Question: Making my first express app, I am trying to write a test for an api endpoint and using data structure as place-holder for a database but keep getting an error in the console as shown in the pic even though the test 'passes'

'''
import chai from 'chai';
import { app } from '../app';
import http from 'chai-http';
let expect = chai.expect;
//test I am having problems with
it('should get a single todo at "/api/v1/todos/:id" with GET/id', () => {
return chai
.request(app)
.post('/api/v1/todos')
.send({ title: 'Breakfast', description: 'Breakfast alone' })
.then(resPost => {
expect(resPost).to.have.status(201);
chai
.request(app)
.get('/api/v1/todos/2')
.then(res => {
expect(res).to.have.status(200);
expect(res).to.be.json;
expect(res.body).to.be.an('object');
expect(res.body)
.to.have.property('success')
.eql('true');
expect(res.body)
.to.have.property('message')
.equal('todo retrieved successfully');
expect(res.body.todo).to.be.an('object');
expect(res.body.todo)
.to.have.property('id')
.equal(1);
expect(res.body.todo)
.to.have.property('title')
.equal('Breakfast');
expect(res.body.todo)
.to.have.property('description')
.equal('Breakfast alone');
});
});
});
//api endpoints
//import and define express framework
import express from 'express';
import todoController from '../todoControllers/todo';
//create router handler
const router = express.Router();
router.get('/api/v1/todos', todoController.getAllTodos);
router.get('api/v1/todos/:id', todoController.getTodo);
router.post('/api/v1/todos', todoController.createTodo);
router.put('/api/v1/todos/:id', todoController.updateTodo);
router.delete('/api/v1/todos/:id', todoController.deleteTodo);
export default router;
//controllers for api endpoints
import db from '../db/db';
class todosController {
getAllTodos(req, res) {
return res.status(200).send({
success: 'true',
message: 'todos retrieved successfully',
todos: db
});
}
getTodo(req, res) {
const id = parseInt(req.params.id, 10);
db.map(todo => {
if (todo.id === id) {
return res.status(200).send({
success: 'true',
message: 'todo retrieved successfully',
todo
});
}
});
return res.status(400).send({
success: 'false',
message: 'todo does not exist'
});
}
createTodo(req, res) {
if (!req.body.title) {
return res.status(400).send({
success: 'false',
message: 'title is required'
});
} else if (!req.body.description) {
return res.status(400).send({
success: 'false',
message: 'description is required'
});
}
const todo = {
id: db.length + 1,
title: req.body.title,
description: req.body.description
};
db.push(todo);
return res.status(201).send({
success: 'true',
message: 'todo added successfully',
todo
});
}
updateTodo(req, res) {
const id = parseInt(req.params.id, 10);
let todoFound;
let itemIndex;
db.map((todo, index) => {
if (todo.id === id) {
todoFound = todo;
itemIndex = index;
}
});
if (!todoFound) {
return res.status(404).send({
success: 'true',
message: 'todo not found'
});
}
if (!req.body.title) {
return res.status(400).send({
success: 'false',
message: 'title is required'
});
} else if (!req.body.description) {
return res.status(400).send({
success: 'false',
message: 'description is required'
});
}
const editedTodo = {
// @ts-ignore
id: todoFound.id,
// @ts-ignore
title: req.body.title || todoFound.title,
// @ts-ignore
description: req.body.description || todoFound.description
};
db.splice(itemIndex, 1, editedTodo);
return res.status(200).send({
success: 'true',
message: 'todo updated successfully',
editedTodo
});
}
deleteTodo(req, res) {
const id = parseInt(req.params.id, 10);
let todoFound;
let itemIndex;
db.map((todo, index) => {
if (todo.id === id) {
todoFound = todo;
itemIndex = index;
}
});
if (!todoFound) {
return res.status(404).send({
success: 'true',
message: 'todo not found'
});
}
db.splice(itemIndex, 1);
return res.status(200).send({
success: 'true',
message: 'todo deleted successfully'
});
}
}
const todoController = new todosController();
export default todoController;
//place-holder database in the form of datasctructures
const todos = [
{
id: 1,
title: 'lunch',
description: 'Go for lunch by 2pm'
}
];
//Creating module from data structure and exposing it to be used by parts of the server
export default todos;
//tests written so far including the initial snippet
import chai from 'chai';
import { app } from '../app';
import http from 'chai-http';
import db from '../db/db';
let expect = chai.expect;
chai.use(http);
describe('Test all todo endpoints at "/api/v1/todos and "/api/v1/todo/:id" with (GET, POST, GET/id, PUT)', () => {
before(() => {});
after(() => {});
//GET all todos
it('should get all todos at "/ap1/v1/todos" with GET', () => {
return chai
.request(app)
.get('/api/v1/todos')
.then(res => {
expect(res).to.have.status(200);
expect(res).to.be.json;
expect(res.body).to.be.an('object');
expect(res.body)
.to.have.property('success')
.eql('true');
expect(res.body)
.to.have.property('message')
.eql('todos retrieved successfully');
expect(res.body.todos).to.be.an('array');
expect(
res.body.todos[Math.floor(Math.random() * res.body.todos.length)]
).to.have.property('id' && 'title' && 'description');
});
});
//POST a todo
it('should add a todo at "/api/v1/todos" with POST', () => {
return chai
.request(app)
.post('/api/v1/todos')
.send({ title: 'Dinner', description: 'Dinner with bae' })
.then(res => {
expect(res).to.have.status(201);
expect(res).to.be.json;
expect(res.body).to.be.an('object');
expect(res.body)
.to.have.property('success')
.eql('true');
expect(res.body)
.to.have.property('message')
.equal('todo added successfully');
expect(res.body.todo).to.be.an('object');
expect(res.body.todo)
.to.have.property('id')
.equal(db.length);
expect(res.body.todo)
.to.have.property('title')
.equal('Dinner');
expect(res.body.todo)
.to.have.property('description')
.equal('Dinner with bae');
});
});
//corrected test still giving an 'AssertionError'
it('should get a single todo at "/api/v1/todos/:id" with GET/id', () => {
return chai
.request(app)
.post('/api/v1/todos')
.send({ title: 'Breakfast', description: 'Breakfast alone' })
.then(resPost => {
expect(resPost).to.have.status(201);
return chai
.request(app)
.get('/api/v1/todos/2')
.then(res => {
expect(res).to.have.status(200);
expect(res).to.be.json;
expect(res.body).to.be.an('object');
expect(res.body)
.to.have.property('success')
.eql('true');
expect(res.body)
.to.have.property('message')
.equal('todo retrieved successfully');
expect(res.body.todo).to.be.an('object');
expect(res.body.todo)
.to.have.property('id')
.equal(1);
expect(res.body.todo)
.to.have.property('title')
.equal('Breakfast');
expect(res.body.todo)
.to.have.property('description')
.equal('Breakfast alone');
});
});
});
});
'''
can someone explain why?
P.S : I updated the question to show my api endpoints, tests and place-holder for database, I essentially need hints on how to handle requests that involve and id.
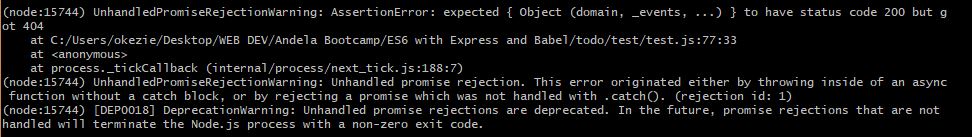
Answer: You have two problems:
## Your test doesn't fail despite the assertion error you get
This is because in line 14 you are missing a 'return'. Since the function you register in line 12 doesn't return anything, the promise resolves. As a result, the promise you return in line 8 also resolves and your test doesn't fail although it should.
Since you do not return the rejected promise the error isn't propagated. That's why you get the error message.
## The assertion error itself
You are creating a resource and then requesting this resource assuming that its id is 2. You are getting a 404 response, which means that either the resource wasn't created at all or it has a different id.
When creating the resource you assign it an id in some way (it looks like you're just using a counter for this, but I can't tell for sure without seeing your implementation). A POST response should provide some information about this id. Ideally, it sends the id as the Location header, but often the complete created resource is sent as the response body. So before making the GET request, you need to extract the id from the POST response.